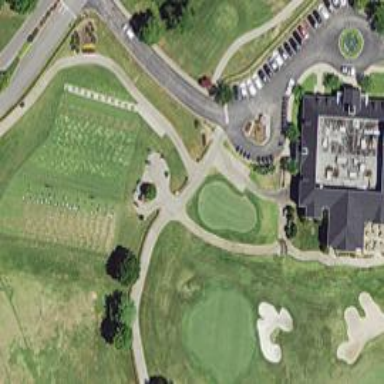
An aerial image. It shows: Golf cartpath that is also road path.